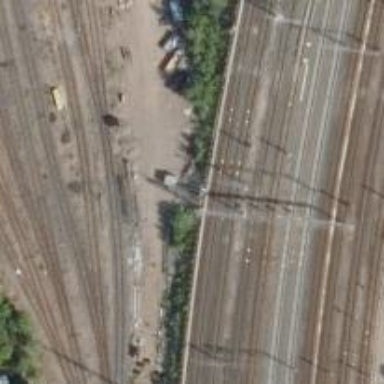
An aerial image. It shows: Railway signal.